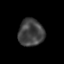
Tissue: lung
Cell type: Epithelial cells
Senescence score: 0.2288
Nuclear area (px): 677
Mean DAPI intensity: 65.357